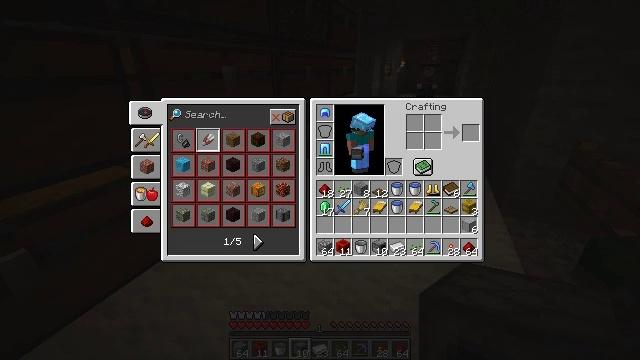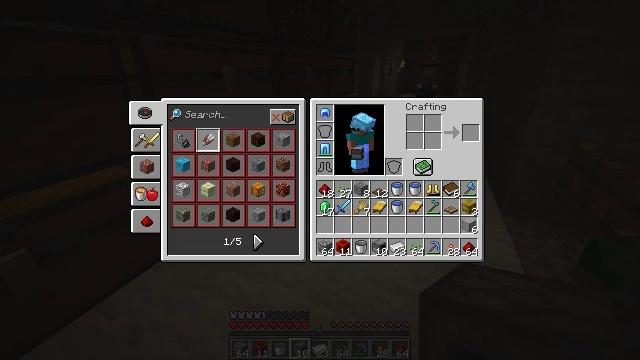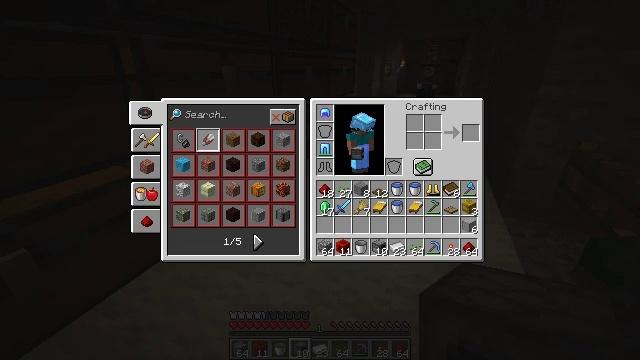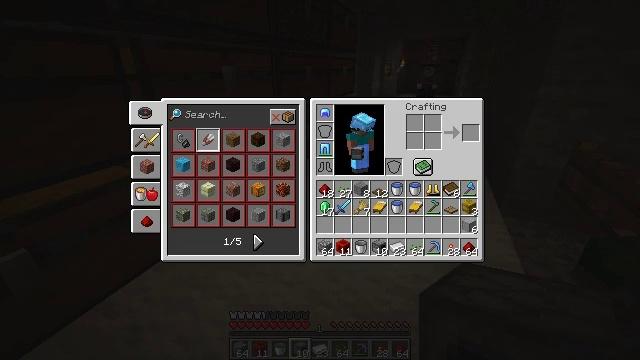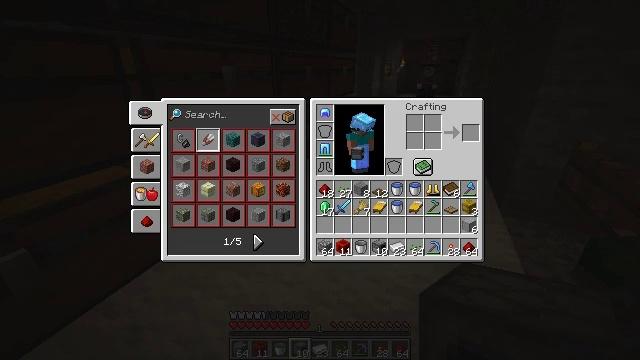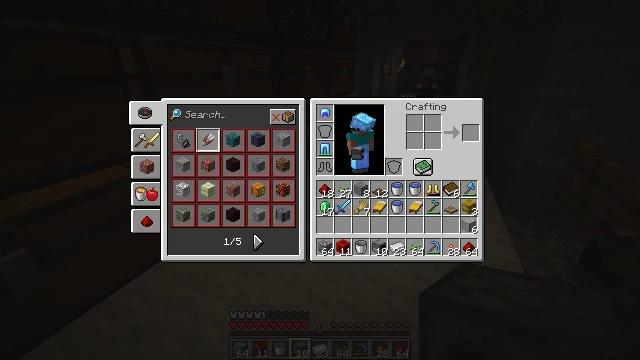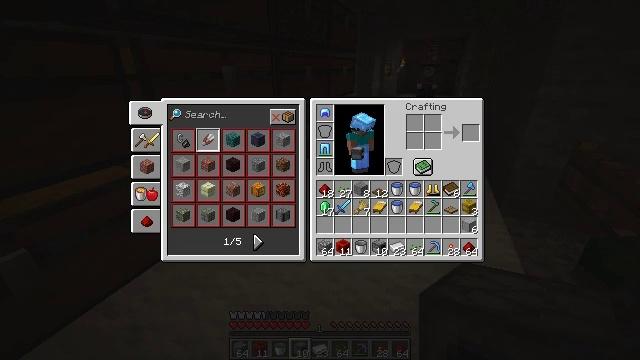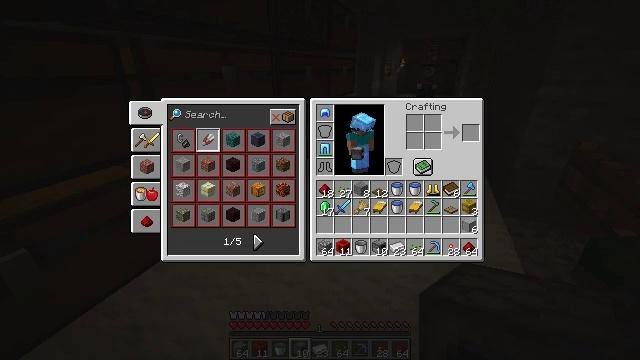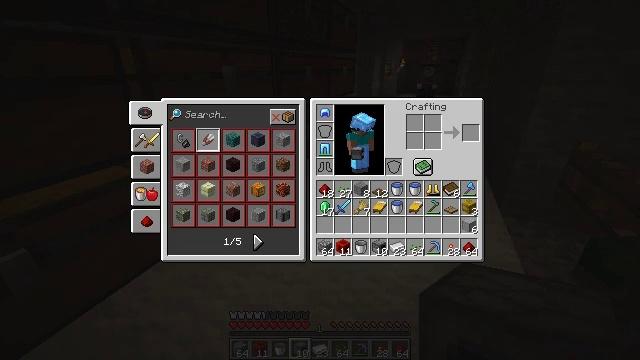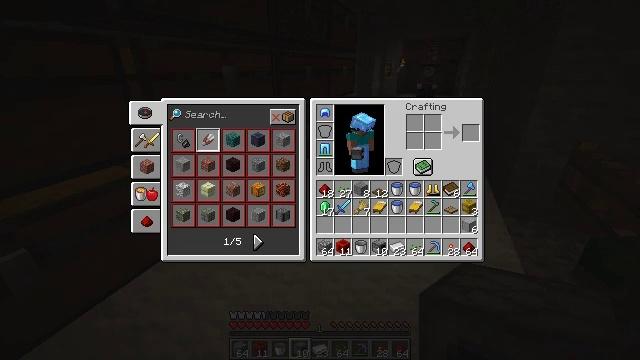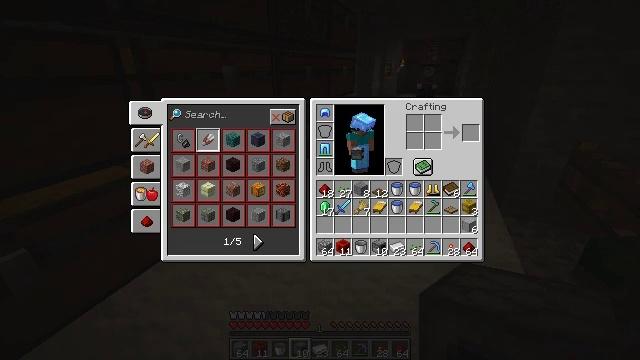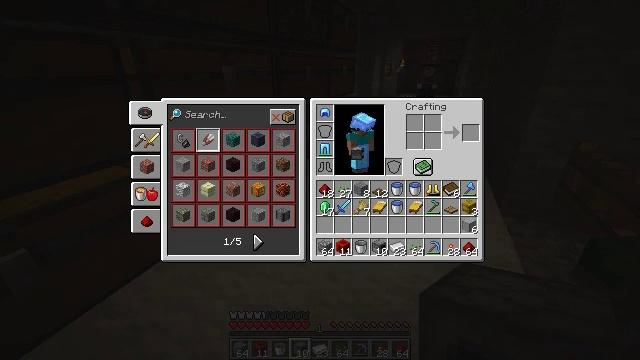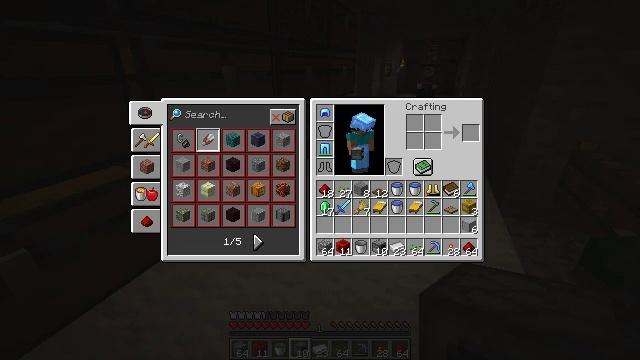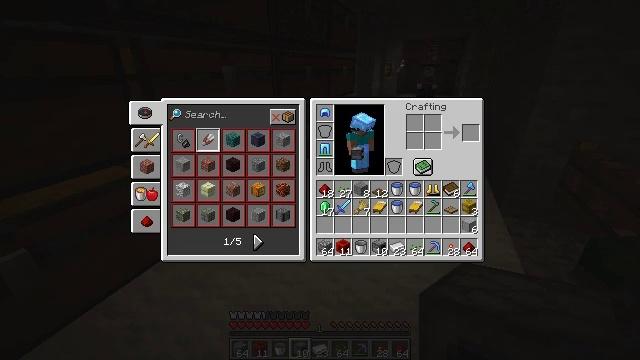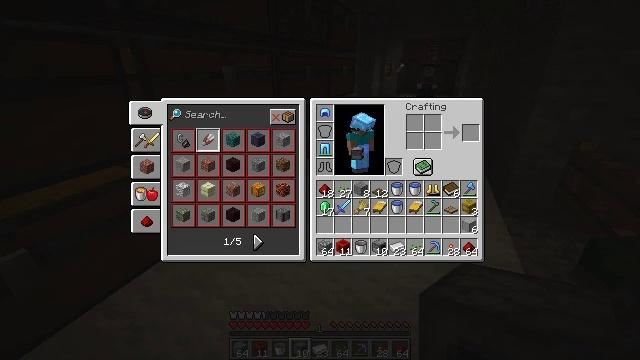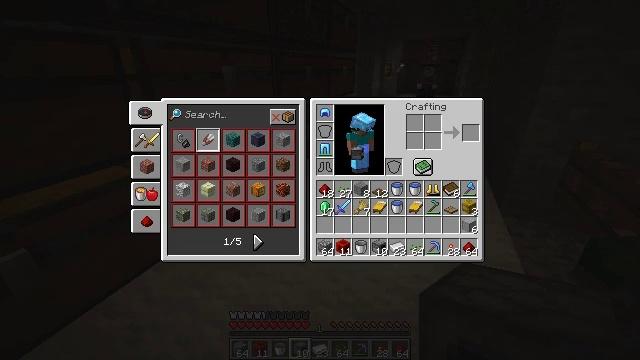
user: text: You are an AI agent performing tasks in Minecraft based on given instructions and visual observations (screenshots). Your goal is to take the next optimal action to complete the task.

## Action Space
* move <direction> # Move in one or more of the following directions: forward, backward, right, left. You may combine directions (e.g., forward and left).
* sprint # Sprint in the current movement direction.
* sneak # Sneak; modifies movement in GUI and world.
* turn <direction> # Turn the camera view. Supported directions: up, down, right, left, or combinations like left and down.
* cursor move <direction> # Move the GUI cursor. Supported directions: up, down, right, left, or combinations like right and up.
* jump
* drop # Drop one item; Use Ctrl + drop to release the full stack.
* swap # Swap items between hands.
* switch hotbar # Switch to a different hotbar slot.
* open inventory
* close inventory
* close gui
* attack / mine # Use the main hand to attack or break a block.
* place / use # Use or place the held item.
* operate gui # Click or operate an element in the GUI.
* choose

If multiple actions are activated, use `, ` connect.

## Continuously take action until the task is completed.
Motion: motion action
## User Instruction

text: Remove an iron ingot from the inventory.
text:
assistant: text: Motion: no_op
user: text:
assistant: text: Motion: no_op
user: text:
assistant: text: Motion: no_op
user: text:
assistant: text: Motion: no_op
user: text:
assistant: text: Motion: no_op
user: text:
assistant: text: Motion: no_op
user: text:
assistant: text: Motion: no_op
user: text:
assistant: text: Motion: no_op
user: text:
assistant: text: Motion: no_op
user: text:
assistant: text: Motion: no_op
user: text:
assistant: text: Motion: no_op
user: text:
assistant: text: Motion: no_op
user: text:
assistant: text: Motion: no_op
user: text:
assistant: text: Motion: no_op
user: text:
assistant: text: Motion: no_op
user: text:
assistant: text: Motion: no_op
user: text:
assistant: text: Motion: no_op
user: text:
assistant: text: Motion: no_op
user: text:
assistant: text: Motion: no_op
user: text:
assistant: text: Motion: no_op
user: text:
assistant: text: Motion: no_op
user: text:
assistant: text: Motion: no_op
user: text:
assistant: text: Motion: no_op
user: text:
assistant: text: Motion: no_op
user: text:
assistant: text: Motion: no_op
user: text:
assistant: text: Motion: no_op
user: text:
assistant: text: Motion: no_op
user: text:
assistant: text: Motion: no_op
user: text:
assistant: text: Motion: no_op
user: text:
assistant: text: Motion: no_op